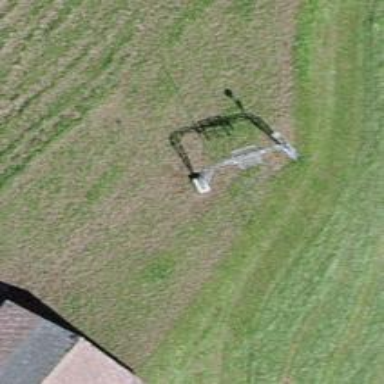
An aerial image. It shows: Pylon used for aerialway.